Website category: university
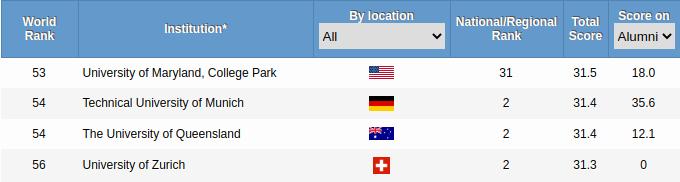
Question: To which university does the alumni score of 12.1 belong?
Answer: The University of Queensland

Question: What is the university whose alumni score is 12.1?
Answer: The University of Queensland

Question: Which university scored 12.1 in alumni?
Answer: The University of Queensland

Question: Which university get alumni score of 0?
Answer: University of Zurich

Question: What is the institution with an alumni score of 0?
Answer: University of Zurich

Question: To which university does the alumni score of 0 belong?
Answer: University of Zurich

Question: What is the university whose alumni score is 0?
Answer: University of Zurich

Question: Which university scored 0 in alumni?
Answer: University of Zurich